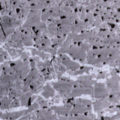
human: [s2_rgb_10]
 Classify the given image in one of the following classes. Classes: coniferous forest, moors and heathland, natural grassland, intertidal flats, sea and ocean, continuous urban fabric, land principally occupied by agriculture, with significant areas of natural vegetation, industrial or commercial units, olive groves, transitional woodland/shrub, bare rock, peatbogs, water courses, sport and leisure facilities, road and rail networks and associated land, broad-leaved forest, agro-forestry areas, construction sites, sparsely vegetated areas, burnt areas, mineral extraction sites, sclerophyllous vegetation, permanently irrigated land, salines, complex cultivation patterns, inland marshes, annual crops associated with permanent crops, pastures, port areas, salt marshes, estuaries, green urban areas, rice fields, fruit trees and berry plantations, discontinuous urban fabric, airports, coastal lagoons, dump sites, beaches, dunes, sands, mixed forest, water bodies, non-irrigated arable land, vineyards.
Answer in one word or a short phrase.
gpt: sea and ocean